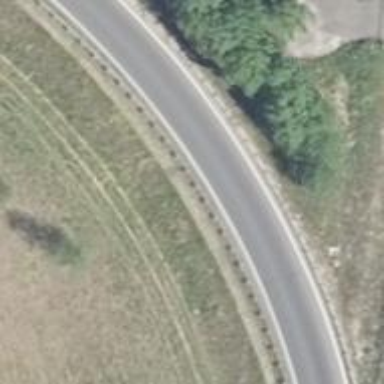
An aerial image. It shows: Motorway trunk link.